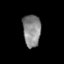
Tissue: prostate
Cell type: T cells
Senescence score: 0.2662
Nuclear area (px): 567
Mean DAPI intensity: 135.347